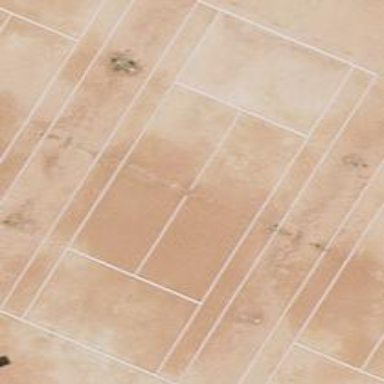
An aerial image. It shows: Tennis court in leisure pitch.